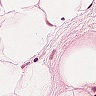
Metastatic tissue present: no